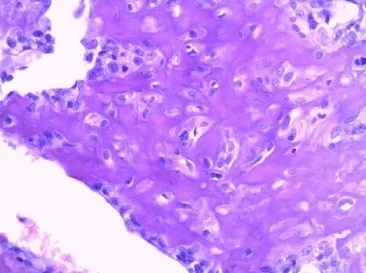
Depicted scattered pleomorphic binuclear chondrocytes. Clearly pronounced cytoplasm, due to the larger amount of glycogen. The isles of hyaline cartilage surrounded by non-defined mesenchymal cells (H&E x300).
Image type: pathology (h&e)